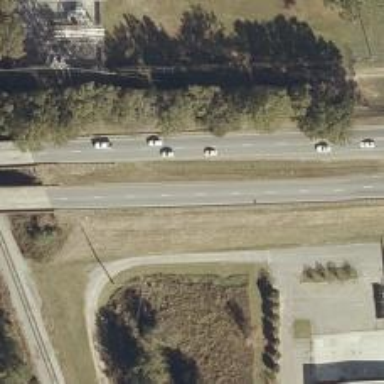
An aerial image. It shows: Asphalt road with dual carriageways at trunk level.